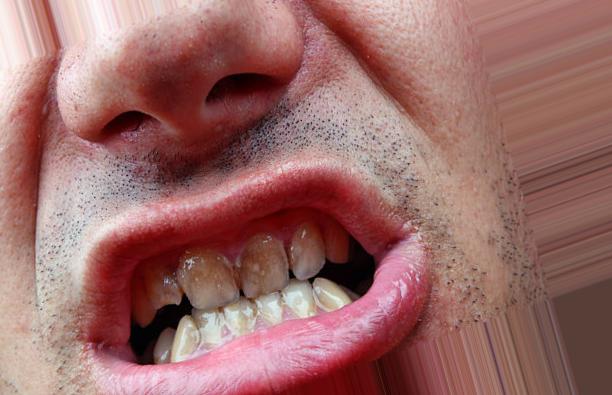
Condition: Tooth Discoloration